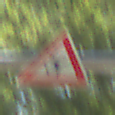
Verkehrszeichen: FlugbetriebLinks
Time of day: Midday
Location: Outdoor (RoadRail)
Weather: Clear
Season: NotSpecified
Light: Natural